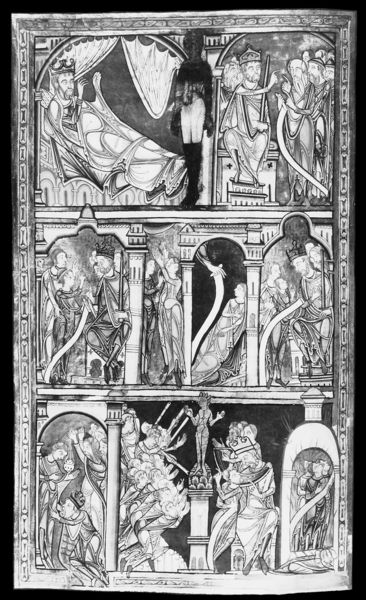
Titel: Die Lambeth Bibel
Standort: Herstellungsort: Canterbury, St. Augustines (EU - GB)
Institution: London, Lambeth Palace Library
Schlagwörter: hand, menschen, schwarz, szene, säule, säulen, weiss, zimmer, geschichte, rahmen, silber, vorhang, krone, turm, engel, skulptur, statue, bogen, könig, thron, bett, platte, bögen, burg, denkmal, schwarzweiss, illustration, schwert, herrscher, liege, könige, anbetung, szenen